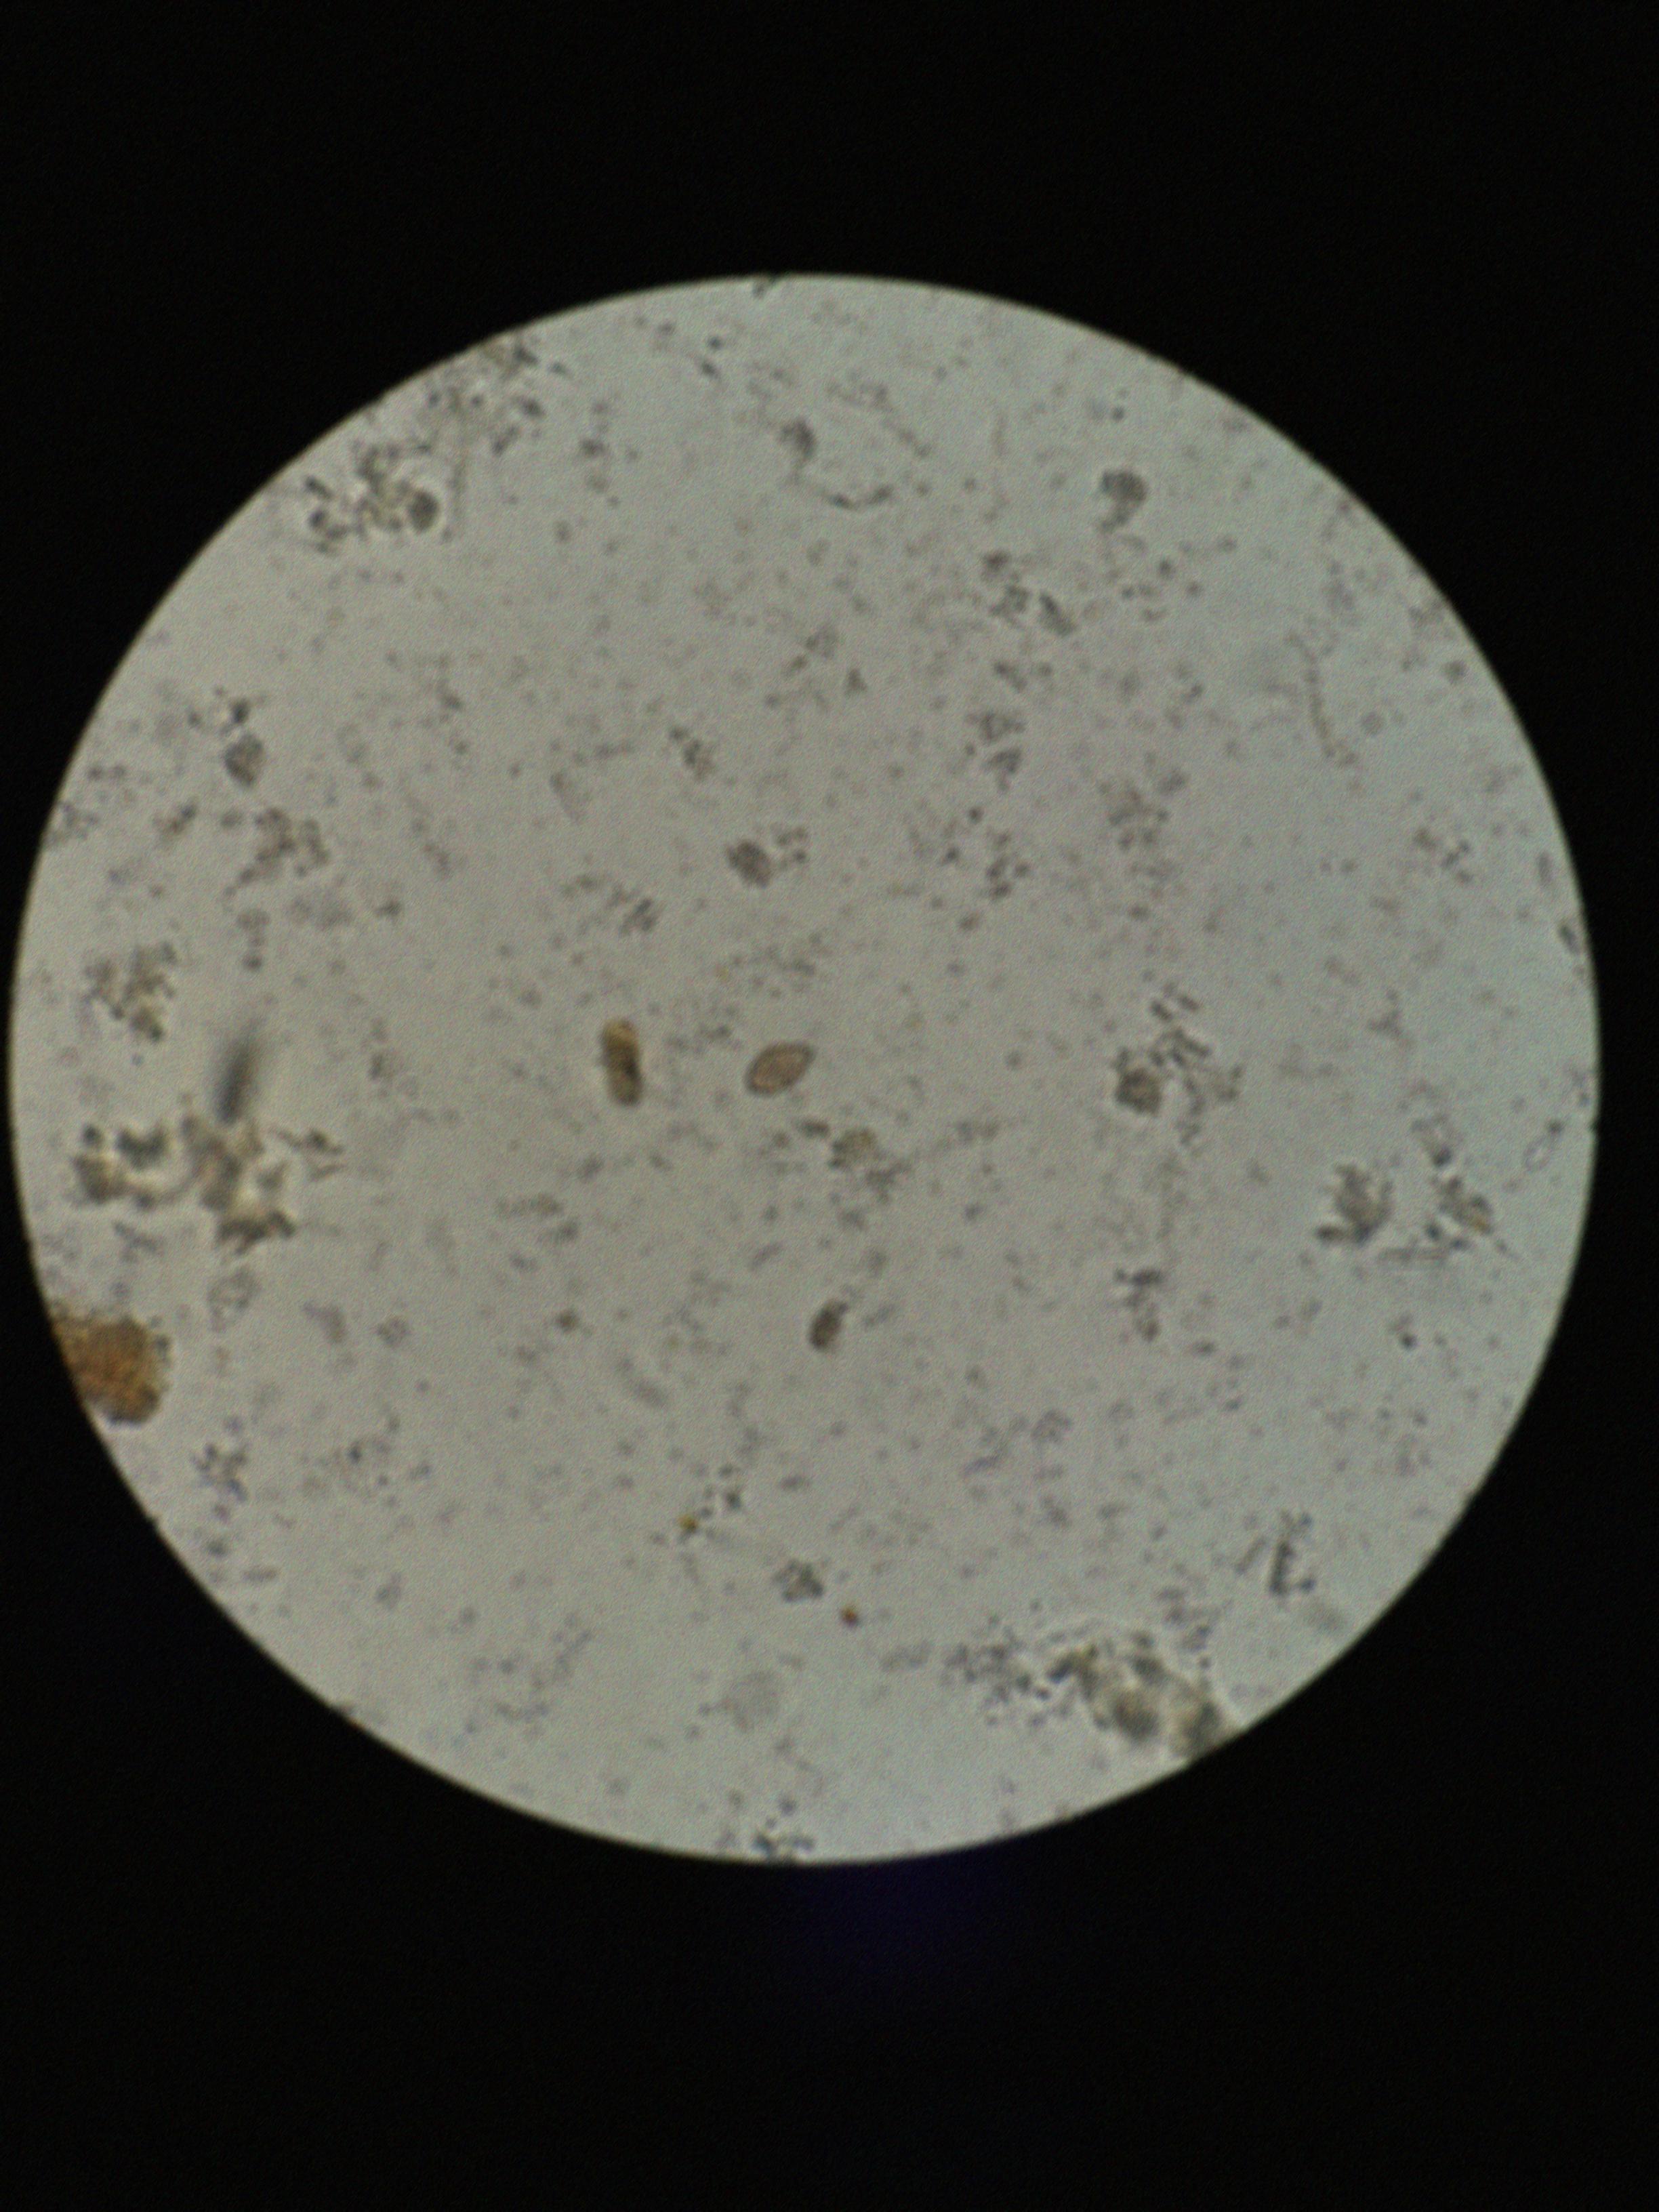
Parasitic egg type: Opisthorchis viverrine